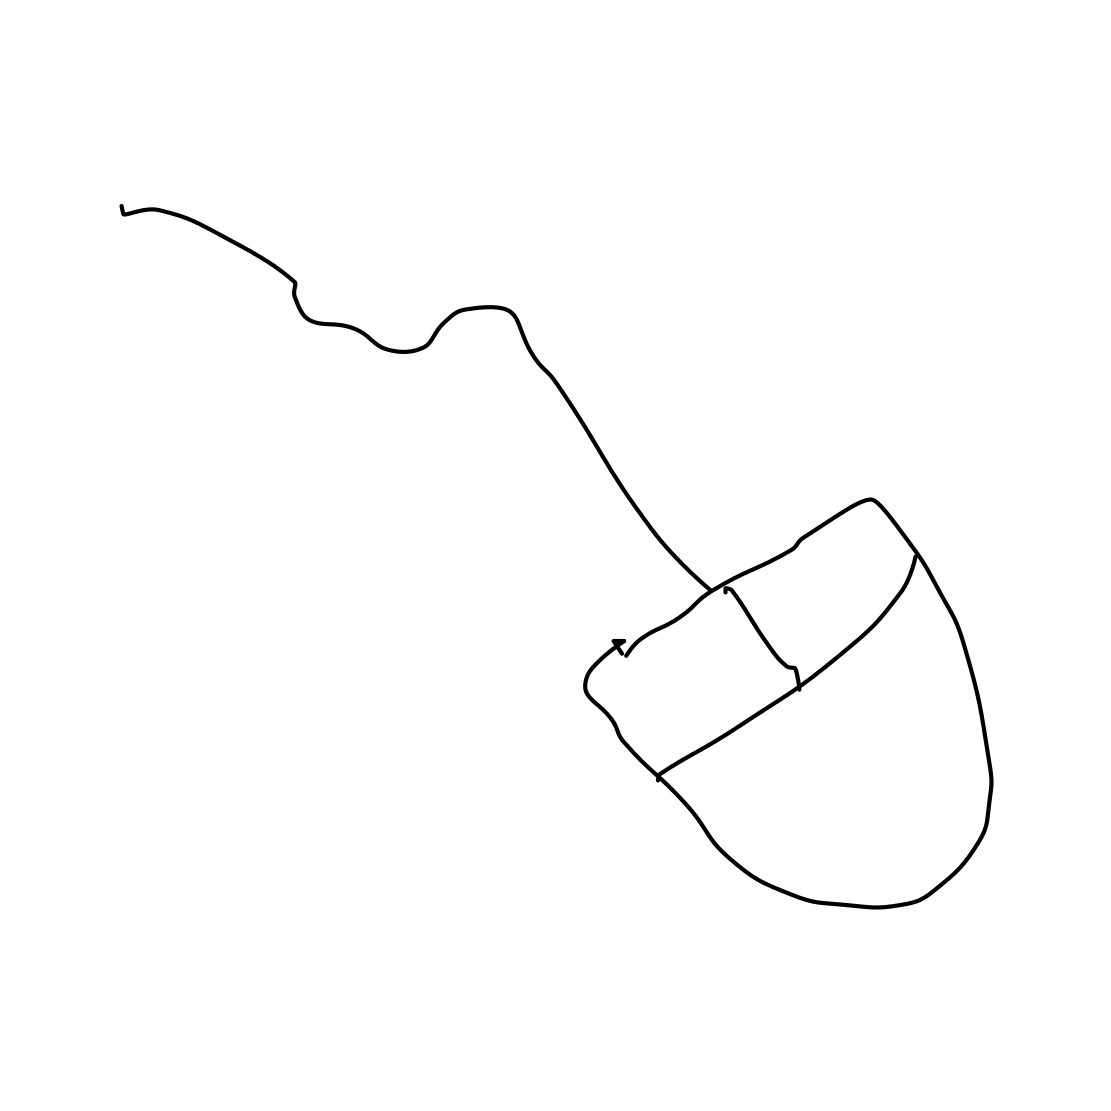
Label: computer-mouse